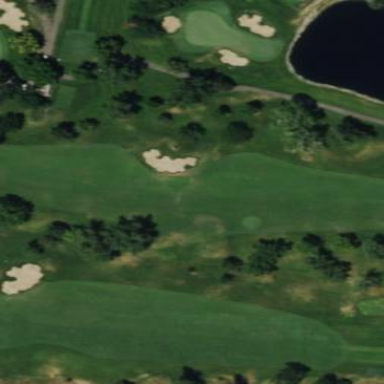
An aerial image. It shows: Golf fairway surrounded by grass.